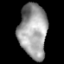
Tissue: lung
Cell type: T cells
Senescence score: 0.1255
Nuclear area (px): 1485
Mean DAPI intensity: 158.401